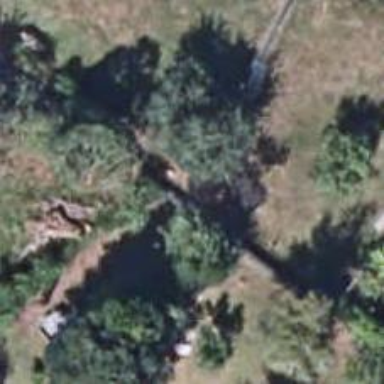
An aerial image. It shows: Fence is in the image.